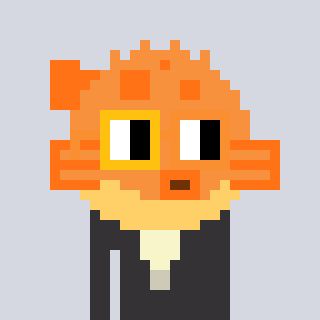
a pixel art character with square yellow and orange glasses, a pufferfish-shaped head and a grayscale-colored body on a cool background